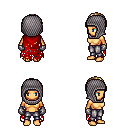
a pixel art fantasy rpg character, female body template, human, tanned skin, red tattered cape, metal pants, blonde parted hairstyle, chain hood, metal gloves, four views (front, back, left, right), 2x2 character sprite sheet, small pixel art, hard edges, no anti-aliasing